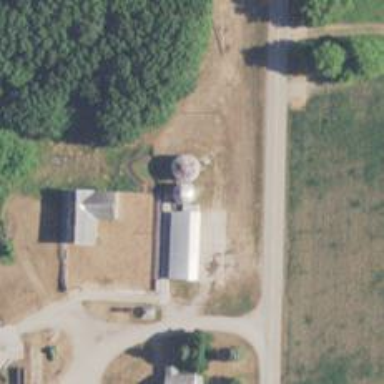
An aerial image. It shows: Silo.